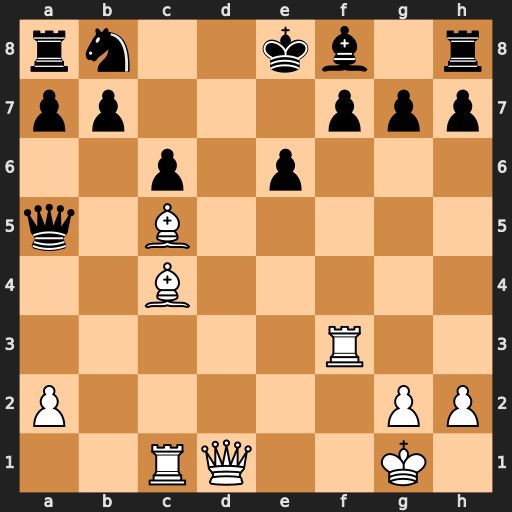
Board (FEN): rn2kb1r/pp3ppp/2p1p3/q1B5/2B5/5R2/P5PP/2RQ2K1
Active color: w
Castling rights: kq
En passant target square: -
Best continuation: Bxf8 Rxf8 Bxe6 fxe6 Rxf8+ Kxf8 Qd6+